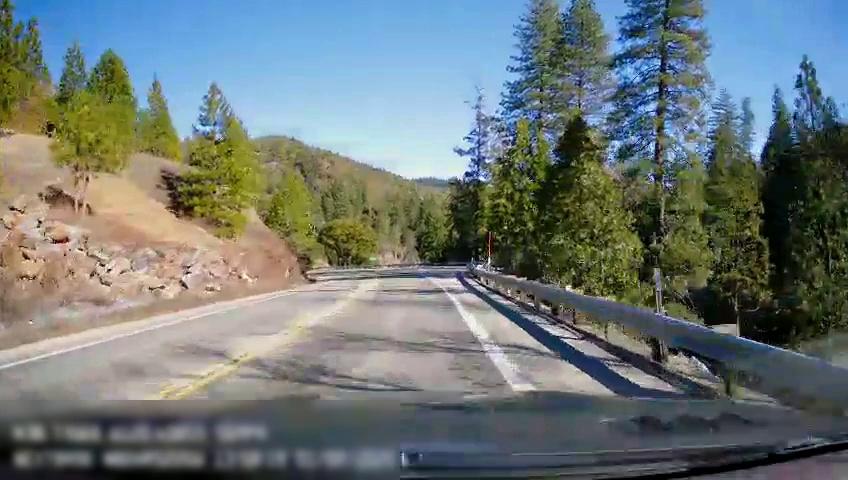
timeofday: Day
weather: Sunny
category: Drivable Space
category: Drivable Space
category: Lanes | Opposite Lane
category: Lanes | Current Lane
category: Lanes | Opposite Lane
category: Lanes | Current Lane